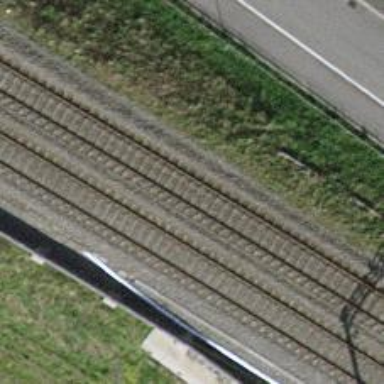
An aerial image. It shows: Single-track electrified railway with contact line.